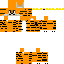
A male animal skin with dark skin, wearing brown long hair dressed in a orange hoodie and brown pants, featuring a closed mouth.